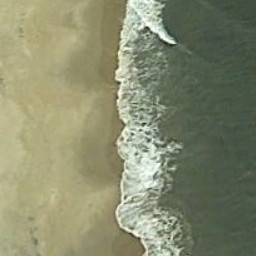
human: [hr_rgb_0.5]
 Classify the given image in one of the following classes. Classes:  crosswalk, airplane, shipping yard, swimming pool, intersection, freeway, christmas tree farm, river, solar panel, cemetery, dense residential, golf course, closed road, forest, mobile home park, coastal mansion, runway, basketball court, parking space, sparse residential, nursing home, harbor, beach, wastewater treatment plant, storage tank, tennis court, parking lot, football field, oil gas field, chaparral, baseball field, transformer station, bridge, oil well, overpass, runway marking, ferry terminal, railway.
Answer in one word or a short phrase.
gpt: beach